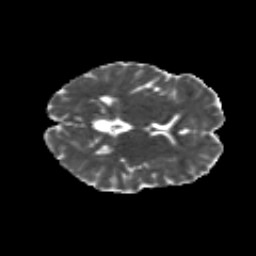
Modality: MD
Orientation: axial
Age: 19
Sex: female
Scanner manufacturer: siemens
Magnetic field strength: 3 T
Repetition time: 8.8 s
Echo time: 0.085 s